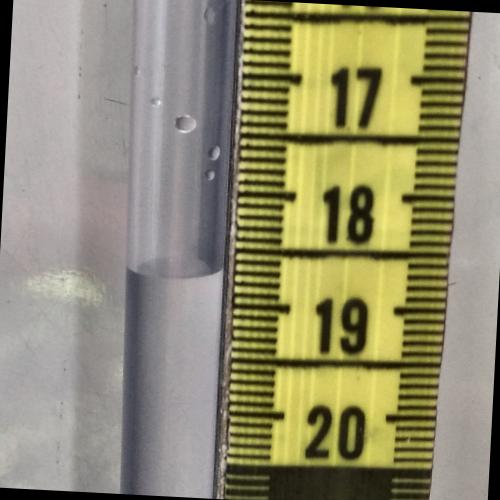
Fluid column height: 18.7 cm